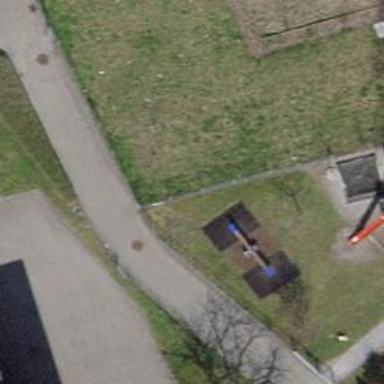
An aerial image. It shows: Seesaw in the playground.